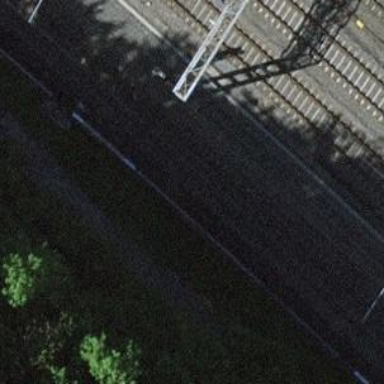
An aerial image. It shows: Single-track electrified railway with contact line.